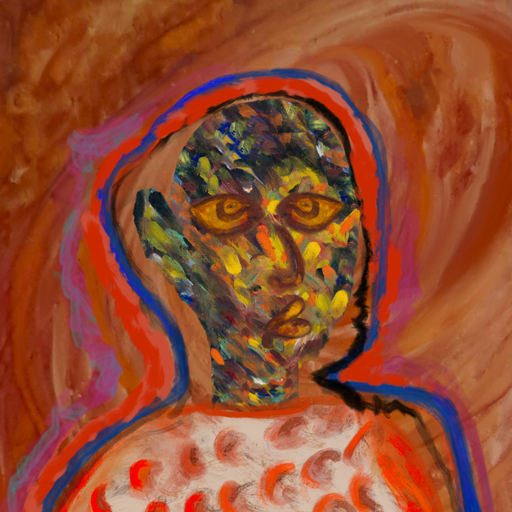
Background: Pious_Lady, Head And Neck Side: An_Impression, Face Side: Comrade, Bust: Rupkatha, Hair Side: Experience, Head Accessory: Blank, Second Necklace: Blank, Necklace: Blank, Baby: Blank